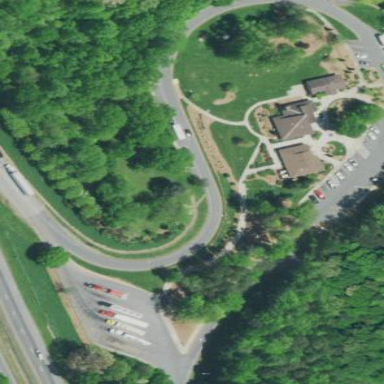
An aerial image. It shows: Rest area on the road.